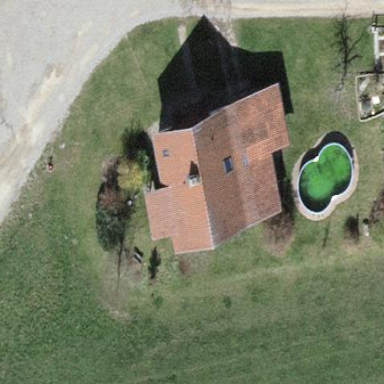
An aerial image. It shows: Simple house.